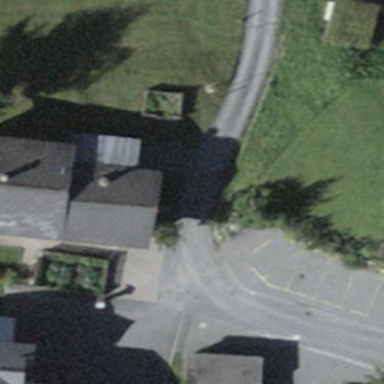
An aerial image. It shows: Building with tile roof.